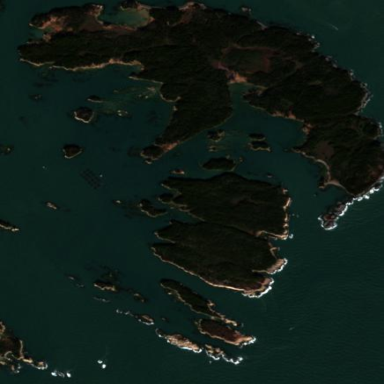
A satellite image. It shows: Island with natural coastline.